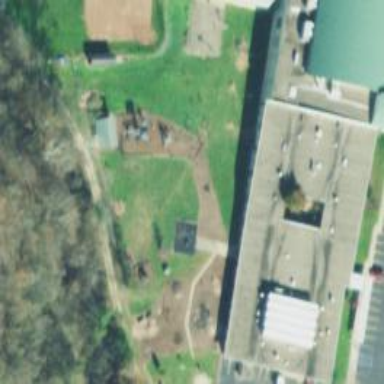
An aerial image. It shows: Playground area for leisure land.